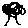
Label: tree